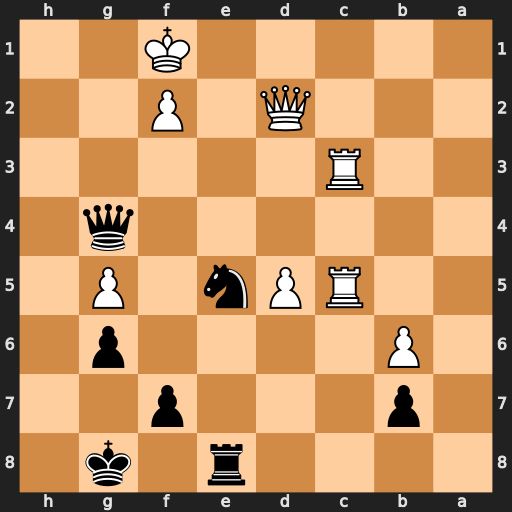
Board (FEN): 4r1k1/1p3p2/1P4p1/2RPn1P1/6q1/2R5/3Q1P2/5K2
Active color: b
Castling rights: -
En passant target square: -
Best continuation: Nf3 Rxf3 Qxf3